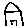
Label: house